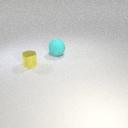
small yellow metal cylinder in front of large cyan rubber sphere